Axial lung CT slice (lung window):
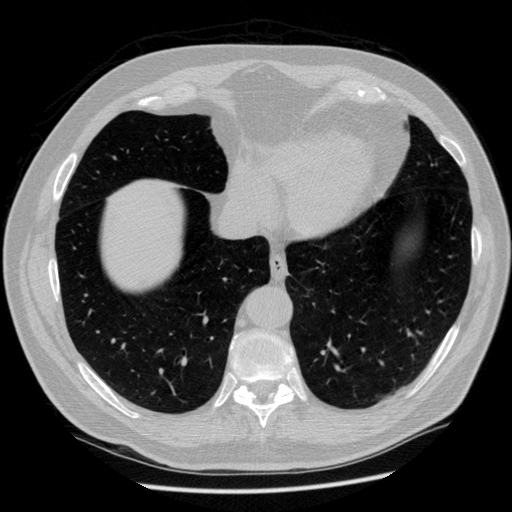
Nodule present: no